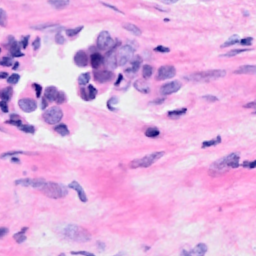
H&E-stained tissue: Breast